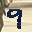
Label: 9